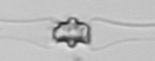
Label: Chaetoceros_didymus